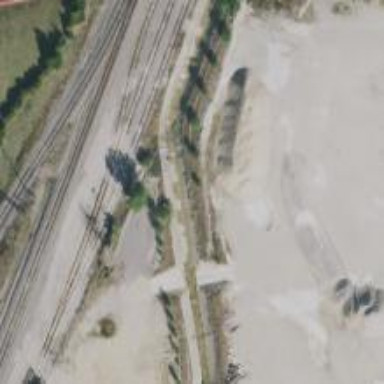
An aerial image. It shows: Railway siding with rails.